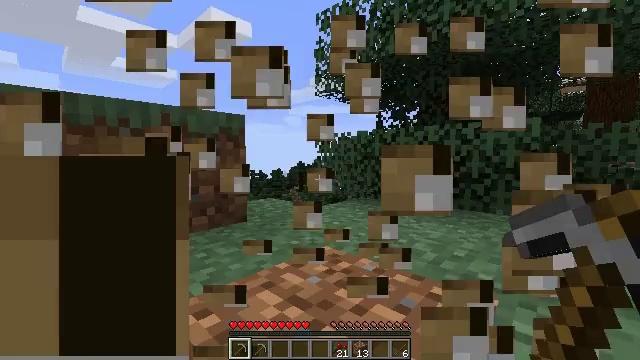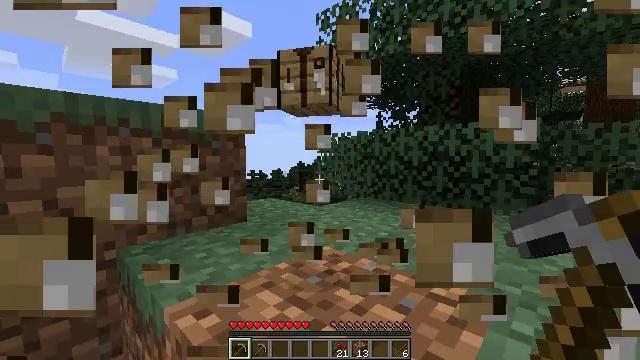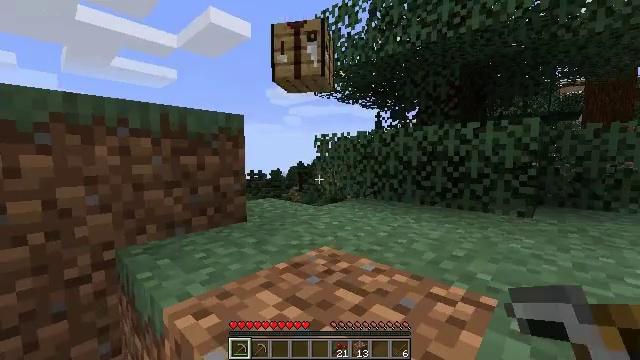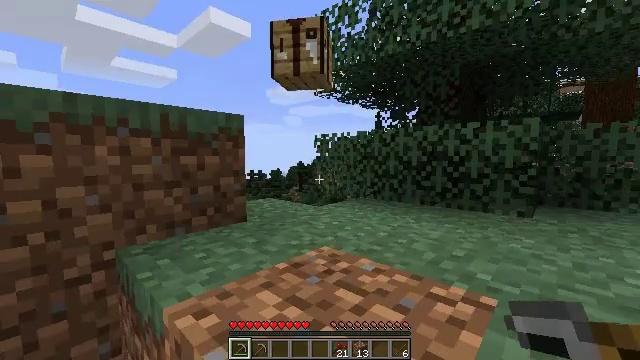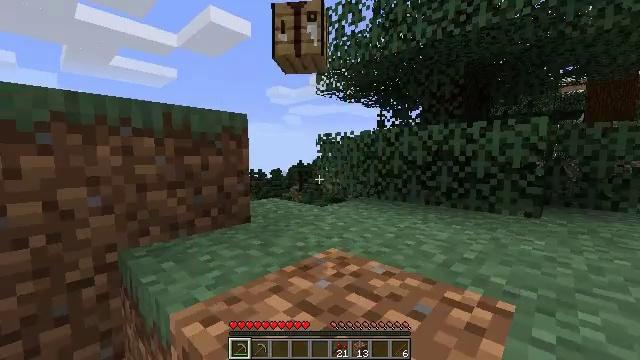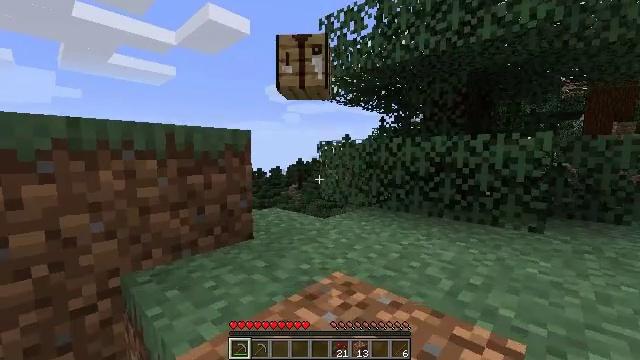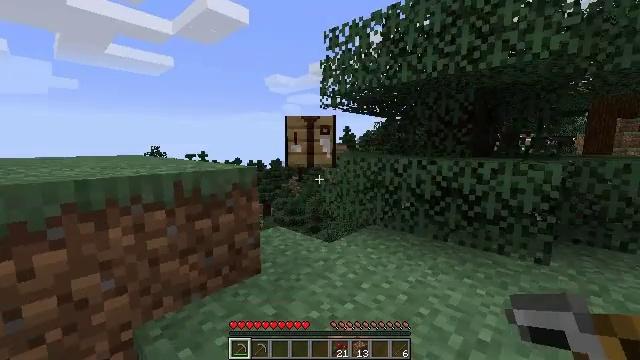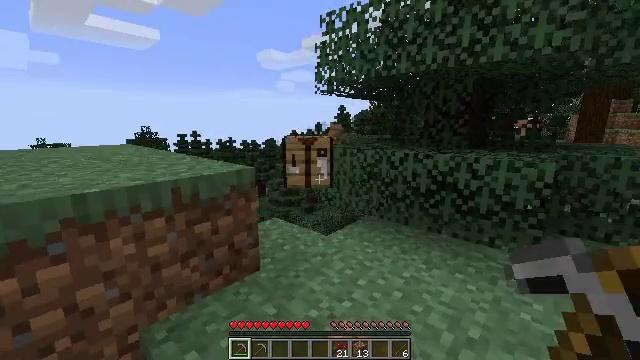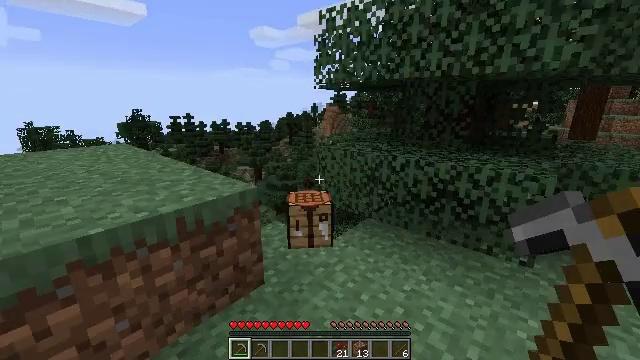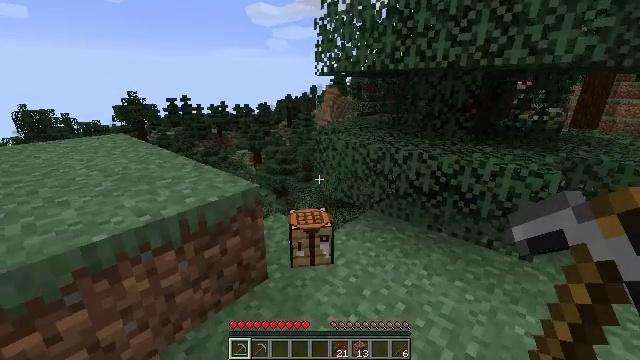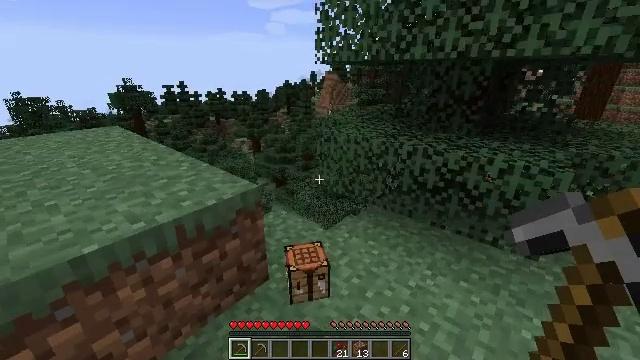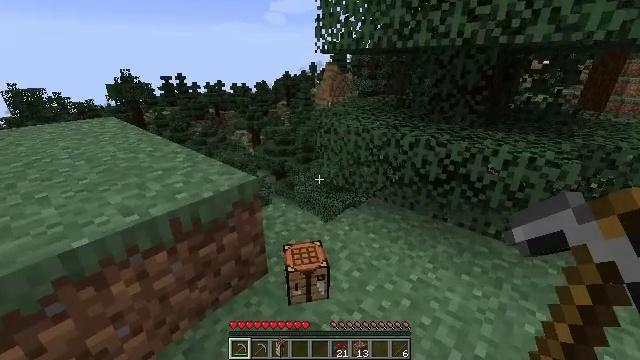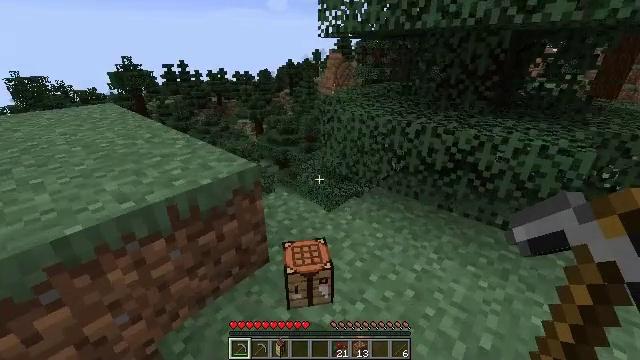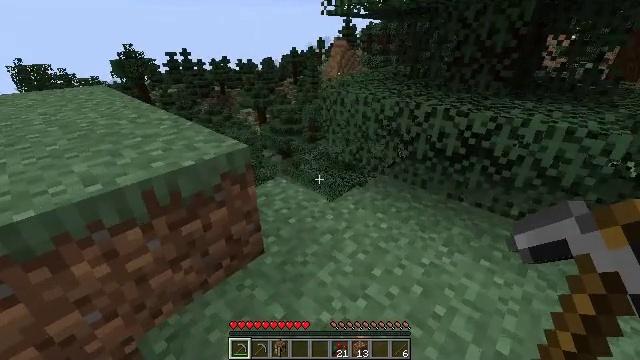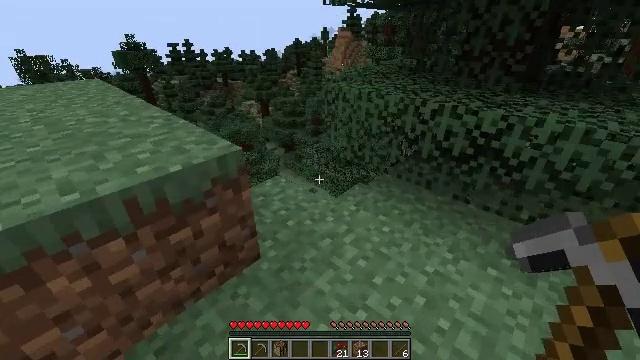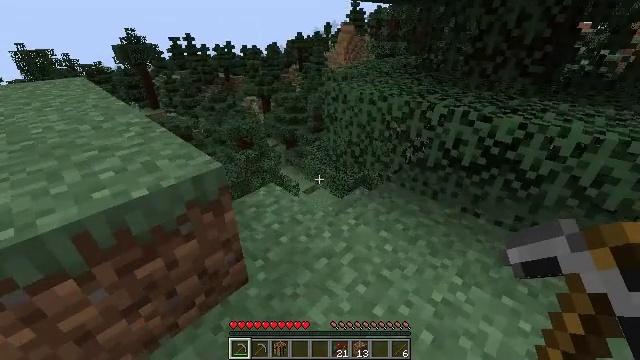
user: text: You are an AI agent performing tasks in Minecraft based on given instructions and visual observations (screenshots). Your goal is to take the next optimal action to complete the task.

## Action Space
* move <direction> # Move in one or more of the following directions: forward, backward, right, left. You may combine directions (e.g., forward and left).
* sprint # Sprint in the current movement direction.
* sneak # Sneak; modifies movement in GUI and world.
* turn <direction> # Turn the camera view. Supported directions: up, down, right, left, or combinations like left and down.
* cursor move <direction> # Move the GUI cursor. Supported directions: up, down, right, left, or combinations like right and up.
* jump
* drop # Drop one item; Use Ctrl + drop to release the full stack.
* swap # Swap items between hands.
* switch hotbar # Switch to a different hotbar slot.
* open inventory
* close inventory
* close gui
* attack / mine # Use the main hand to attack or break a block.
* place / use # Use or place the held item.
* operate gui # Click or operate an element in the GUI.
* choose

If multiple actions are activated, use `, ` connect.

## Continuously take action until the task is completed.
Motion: motion action
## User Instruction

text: Clear the sweet berry bush to collect the sweet berries.
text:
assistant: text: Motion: attack / mine
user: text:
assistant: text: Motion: attack / mine
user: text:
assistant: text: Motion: attack / mine
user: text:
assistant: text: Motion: move forward, attack / mine
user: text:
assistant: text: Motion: move forward, jump
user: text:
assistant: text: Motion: move forward, turn down, jump
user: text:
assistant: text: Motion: move forward, turn right and down, jump
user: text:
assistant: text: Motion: move forward, turn down, jump
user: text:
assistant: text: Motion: move forward and move right, turn down, jump
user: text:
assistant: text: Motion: move forward and move right, turn down
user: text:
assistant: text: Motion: move forward and move right, turn down
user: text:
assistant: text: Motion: move forward and move right, turn down
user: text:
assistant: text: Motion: move forward and move right, turn down
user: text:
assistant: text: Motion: move forward, turn down
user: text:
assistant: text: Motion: move forward
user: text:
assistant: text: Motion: move forward, turn down
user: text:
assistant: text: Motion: move forward, turn left and down
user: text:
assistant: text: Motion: move forward, turn left and down
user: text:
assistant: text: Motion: move forward, turn left and down
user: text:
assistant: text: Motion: move forward, turn left and down
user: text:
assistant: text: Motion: move forward and move right, turn left
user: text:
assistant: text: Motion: move forward and move right, turn left
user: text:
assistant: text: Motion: move forward and move right, turn left
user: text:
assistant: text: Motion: move forward and move right, turn left and up
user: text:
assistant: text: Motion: move forward and move right
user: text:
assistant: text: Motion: no_op
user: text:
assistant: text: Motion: no_op
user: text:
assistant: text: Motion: no_op
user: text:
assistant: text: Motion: no_op
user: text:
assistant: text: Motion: no_op